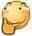
Label: emoji